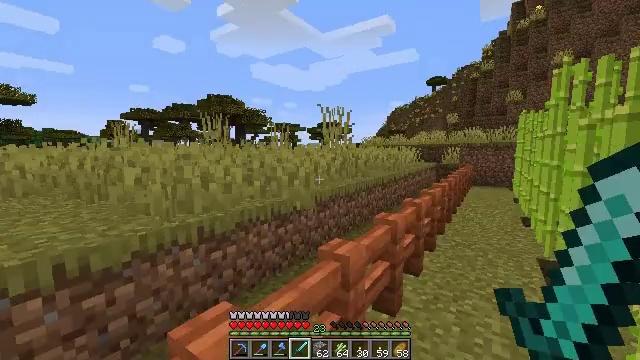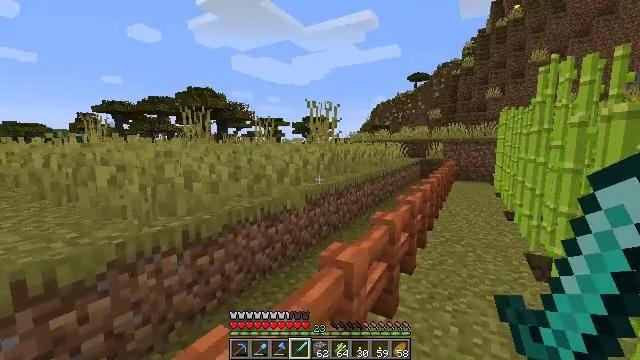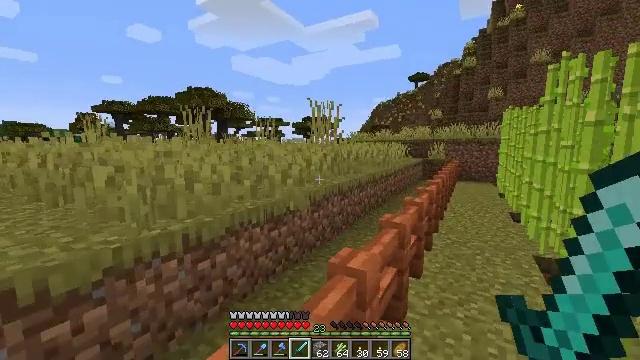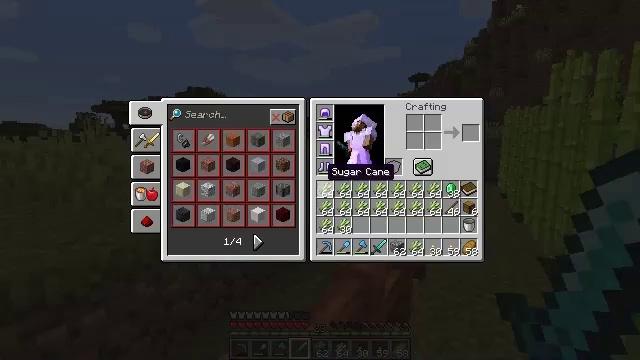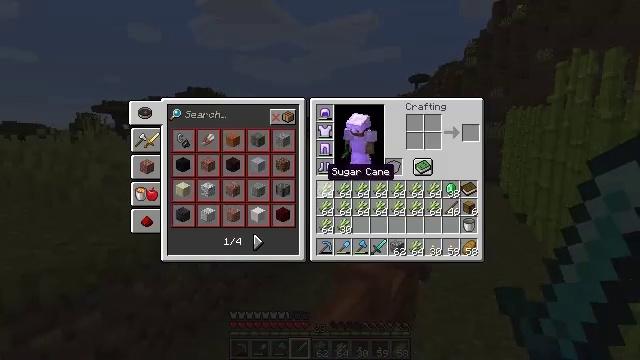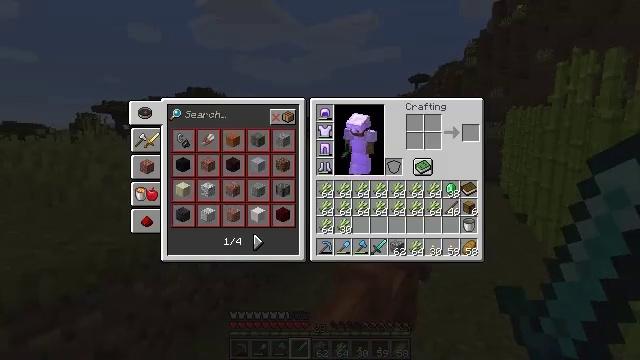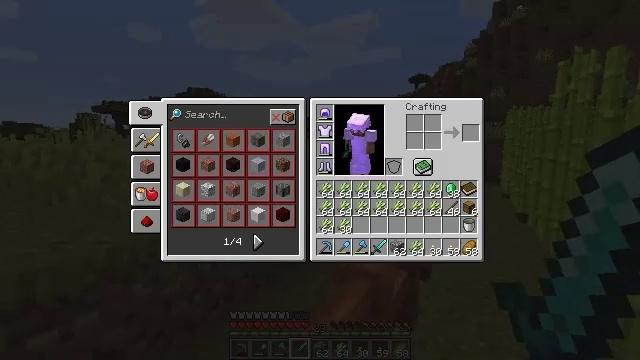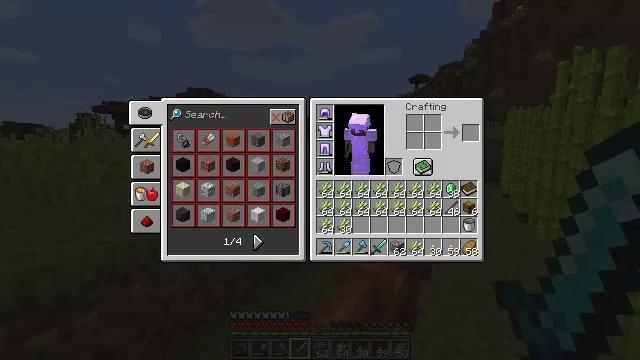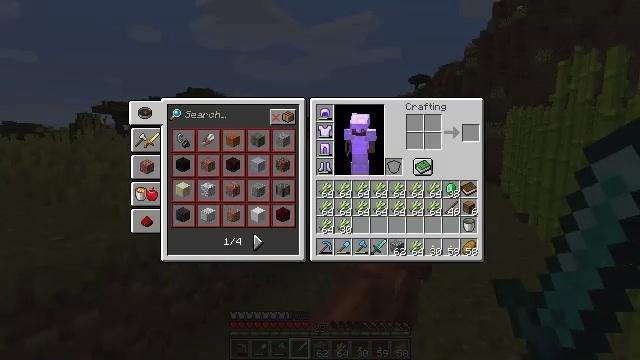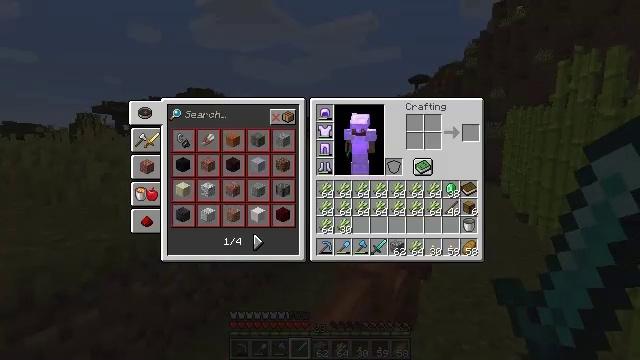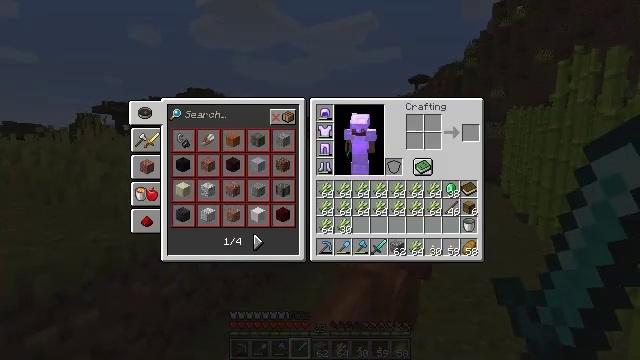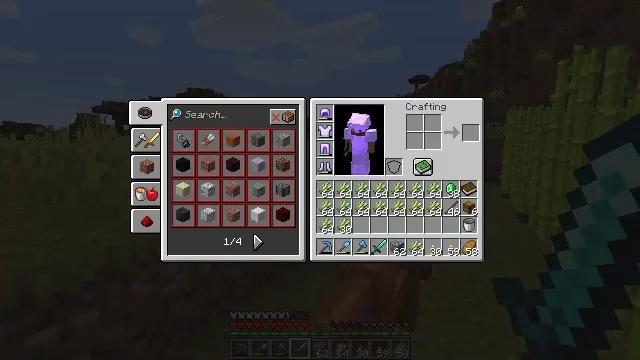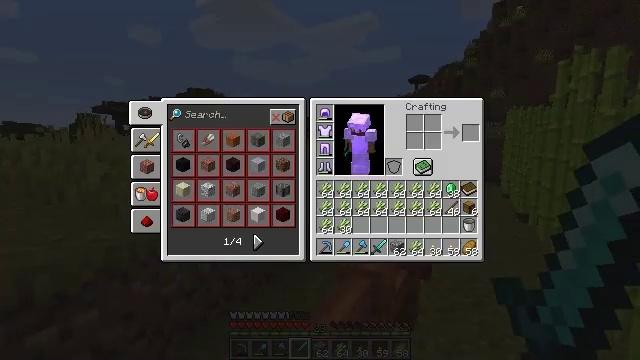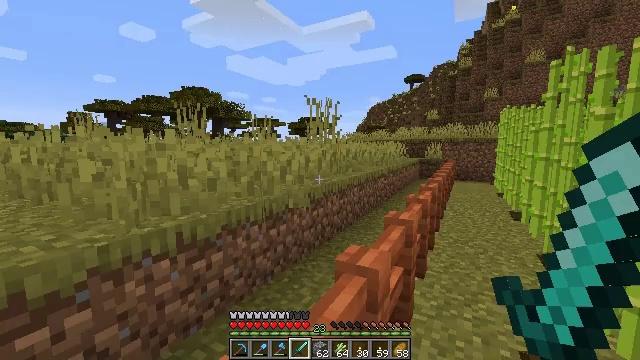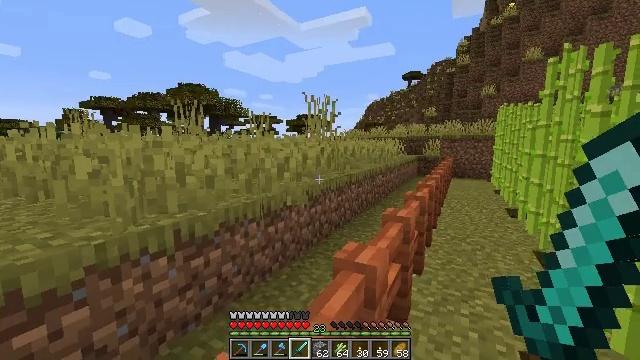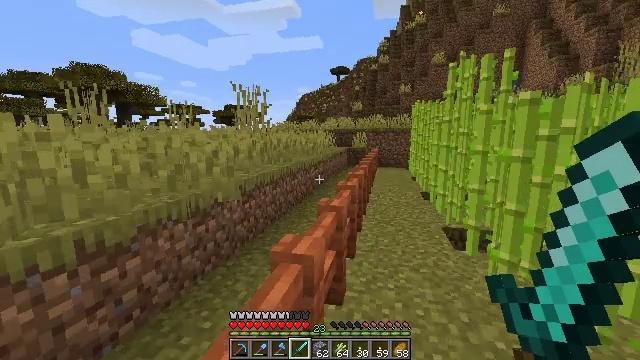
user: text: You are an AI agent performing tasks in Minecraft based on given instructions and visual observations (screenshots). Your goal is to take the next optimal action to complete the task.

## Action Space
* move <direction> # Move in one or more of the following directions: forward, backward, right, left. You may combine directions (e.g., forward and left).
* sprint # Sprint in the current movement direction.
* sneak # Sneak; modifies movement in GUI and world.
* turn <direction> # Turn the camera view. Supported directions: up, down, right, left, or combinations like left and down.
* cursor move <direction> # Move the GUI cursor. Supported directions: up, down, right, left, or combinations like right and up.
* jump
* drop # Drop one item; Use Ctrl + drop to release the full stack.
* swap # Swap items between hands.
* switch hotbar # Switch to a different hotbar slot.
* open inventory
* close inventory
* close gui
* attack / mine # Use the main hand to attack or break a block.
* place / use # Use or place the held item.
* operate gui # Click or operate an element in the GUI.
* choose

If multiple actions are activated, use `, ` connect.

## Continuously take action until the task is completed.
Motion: motion action
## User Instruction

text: Mine the sugar cane near rivers.
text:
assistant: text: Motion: move forward, turn right and down
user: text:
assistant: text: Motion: no_op
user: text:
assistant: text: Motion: open inventory
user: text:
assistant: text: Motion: open inventory
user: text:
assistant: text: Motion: cursor move right, open inventory
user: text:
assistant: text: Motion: cursor move right
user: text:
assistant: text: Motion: cursor move right
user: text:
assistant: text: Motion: no_op
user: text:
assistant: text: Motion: no_op
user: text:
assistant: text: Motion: cursor move left
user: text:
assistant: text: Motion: no_op
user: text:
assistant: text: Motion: cursor move right
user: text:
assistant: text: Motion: no_op
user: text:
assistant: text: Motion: no_op
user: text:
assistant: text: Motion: turn right and down
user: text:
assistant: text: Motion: turn right
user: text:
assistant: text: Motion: turn right
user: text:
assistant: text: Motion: no_op
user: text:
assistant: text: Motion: move forward
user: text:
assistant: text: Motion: move forward, turn right and up
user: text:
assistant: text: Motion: move forward and move left, turn right and up
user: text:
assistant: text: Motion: move forward and move left, turn right and up
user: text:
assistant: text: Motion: move forward and move left, turn right
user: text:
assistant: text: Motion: move forward and move left, turn right
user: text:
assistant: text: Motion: move forward and move left, turn right
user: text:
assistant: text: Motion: move forward and move left, turn right
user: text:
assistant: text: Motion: move forward and move left, turn right
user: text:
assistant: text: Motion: move forward and move left, turn right
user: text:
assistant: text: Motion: move forward and move left, turn right
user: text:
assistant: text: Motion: move forward and move left, turn right